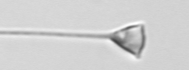
Label: Asterionellopsis_glacialis